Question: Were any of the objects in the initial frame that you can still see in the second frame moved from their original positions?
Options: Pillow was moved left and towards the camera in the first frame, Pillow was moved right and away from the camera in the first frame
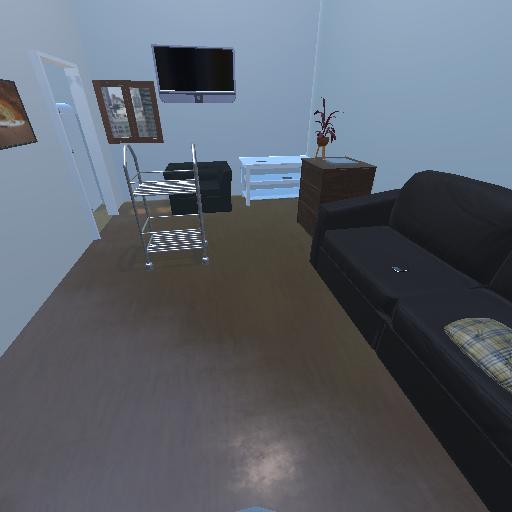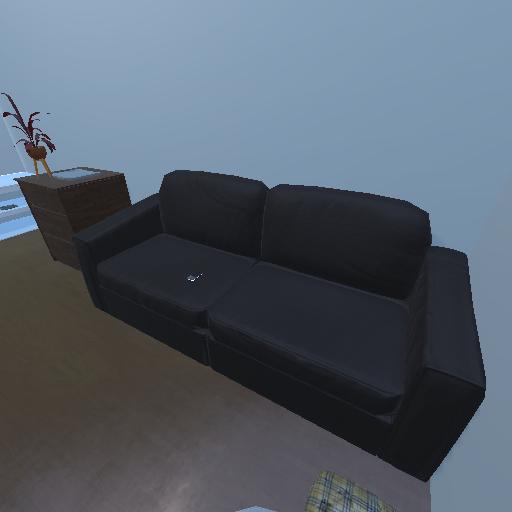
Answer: Pillow was moved left and towards the camera in the first frame